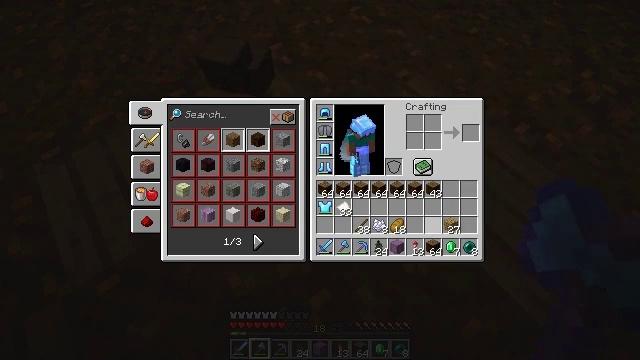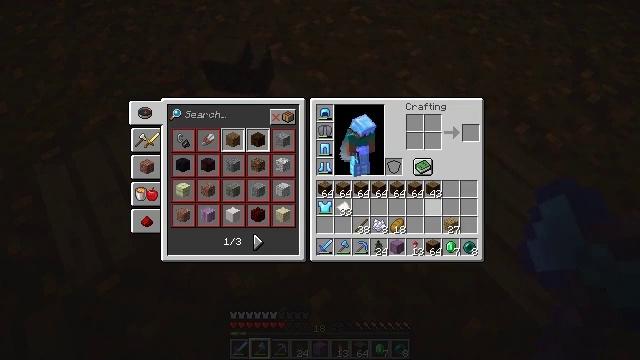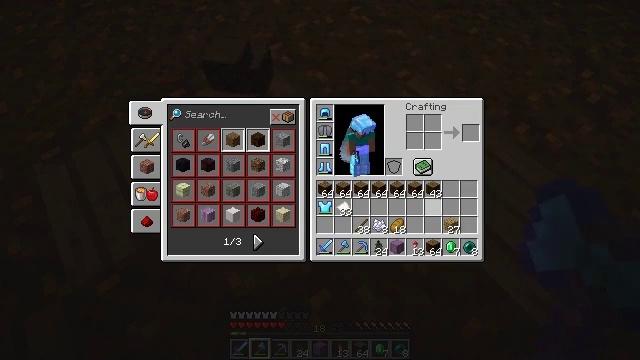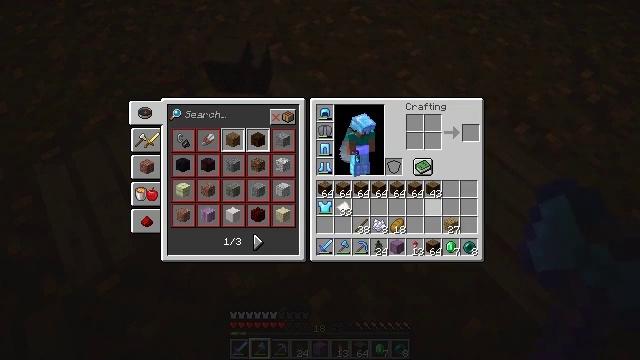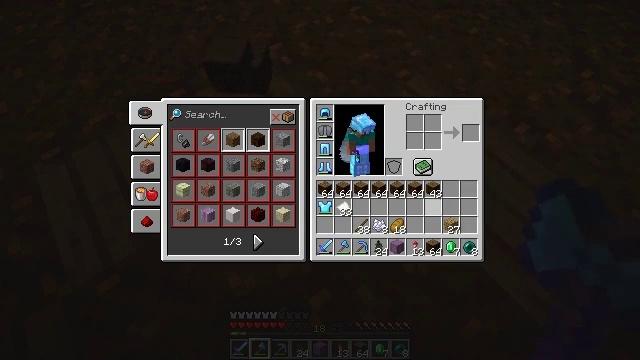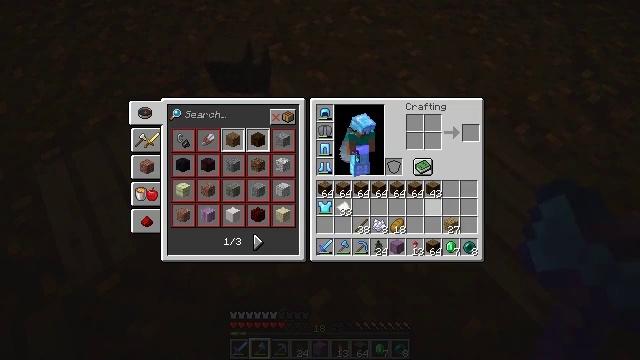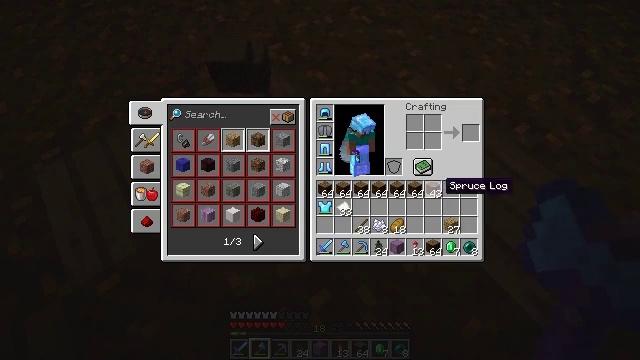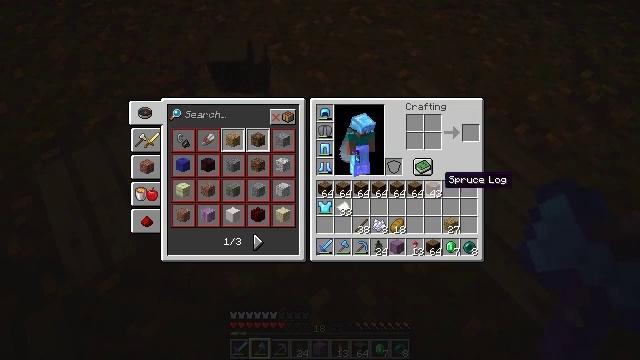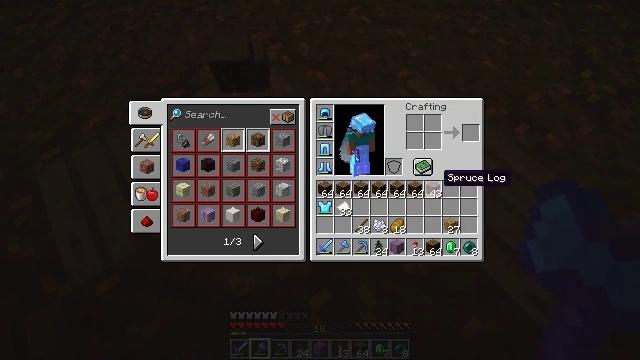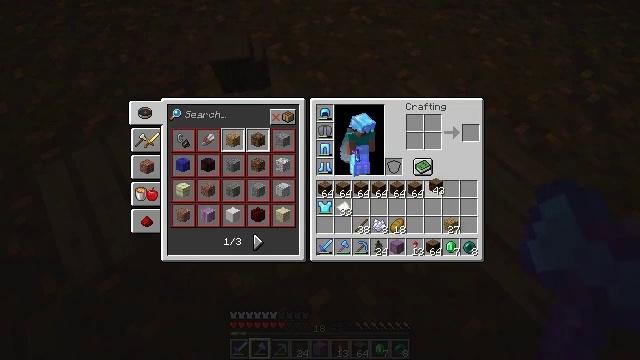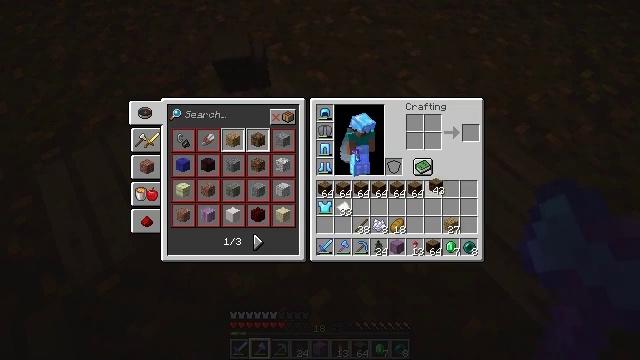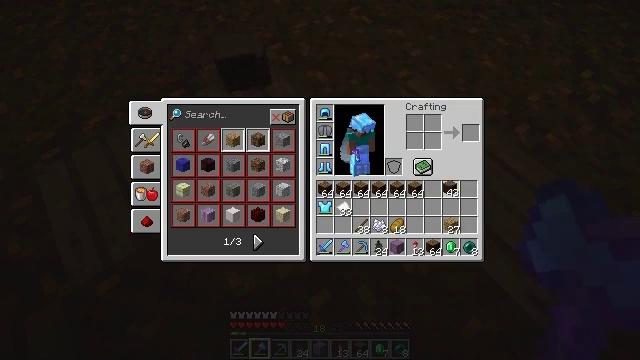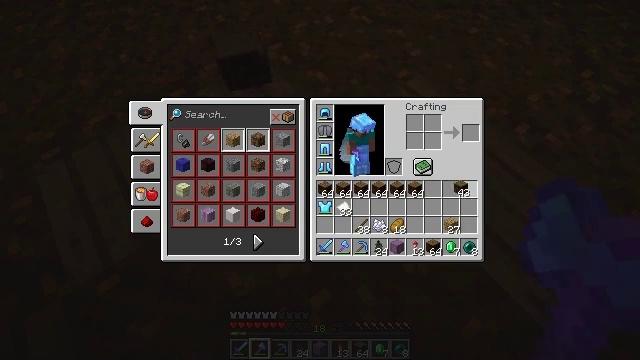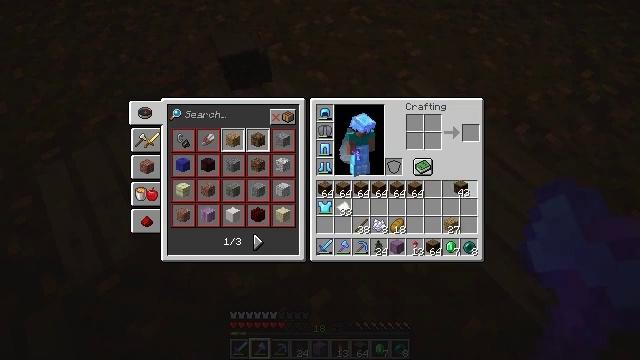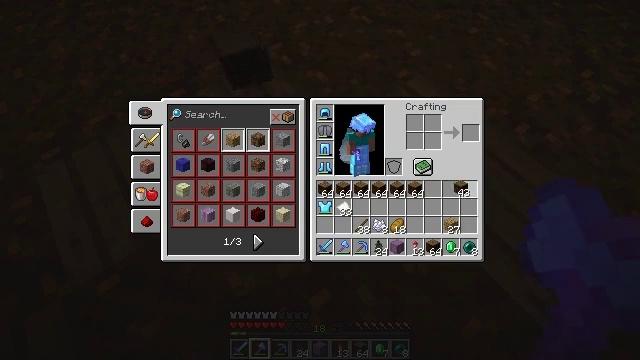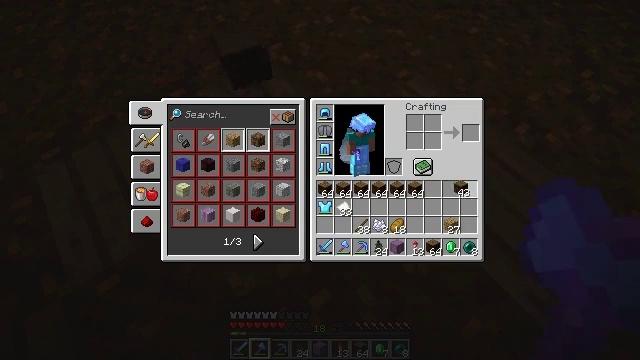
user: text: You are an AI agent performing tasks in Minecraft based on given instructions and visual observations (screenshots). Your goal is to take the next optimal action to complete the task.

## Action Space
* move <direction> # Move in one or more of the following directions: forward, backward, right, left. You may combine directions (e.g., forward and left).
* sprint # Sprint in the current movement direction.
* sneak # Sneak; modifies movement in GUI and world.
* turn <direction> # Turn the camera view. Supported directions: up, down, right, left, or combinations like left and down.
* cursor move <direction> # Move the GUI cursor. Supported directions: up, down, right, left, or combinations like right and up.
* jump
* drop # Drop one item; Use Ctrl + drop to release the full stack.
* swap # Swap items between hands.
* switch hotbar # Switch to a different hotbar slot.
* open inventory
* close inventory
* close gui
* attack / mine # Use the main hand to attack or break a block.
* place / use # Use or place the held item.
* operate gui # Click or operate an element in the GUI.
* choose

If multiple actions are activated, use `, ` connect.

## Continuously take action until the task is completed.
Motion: motion action
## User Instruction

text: Punch the spruce leaves to get saplings.
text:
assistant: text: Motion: sneak, cursor move up
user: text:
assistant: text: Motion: cursor move up
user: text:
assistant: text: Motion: no_op
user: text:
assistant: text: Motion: no_op
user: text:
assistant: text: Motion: no_op
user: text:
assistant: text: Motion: no_op
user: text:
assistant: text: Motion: no_op
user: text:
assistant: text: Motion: no_op
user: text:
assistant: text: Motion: operate gui
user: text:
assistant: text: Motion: operate gui
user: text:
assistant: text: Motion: cursor move right, operate gui
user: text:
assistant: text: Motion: cursor move right, operate gui
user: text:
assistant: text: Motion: no_op
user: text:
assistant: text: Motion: operate gui
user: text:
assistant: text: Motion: operate gui
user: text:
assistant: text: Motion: operate gui
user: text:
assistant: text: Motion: no_op
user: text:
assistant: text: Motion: no_op
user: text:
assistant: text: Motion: no_op
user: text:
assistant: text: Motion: no_op
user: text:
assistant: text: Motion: no_op
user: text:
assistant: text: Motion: no_op
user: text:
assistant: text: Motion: no_op
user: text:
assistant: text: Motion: cursor move left and down
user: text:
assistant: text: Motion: cursor move left and down
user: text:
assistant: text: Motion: cursor move down
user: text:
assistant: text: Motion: no_op
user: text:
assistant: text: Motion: no_op
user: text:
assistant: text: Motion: operate gui
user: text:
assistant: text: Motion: operate gui